Field crop: tomato
Growth stage: 1
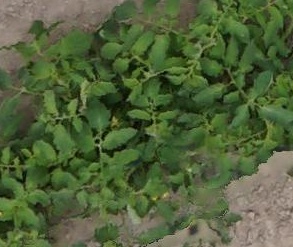
Species: tomato